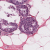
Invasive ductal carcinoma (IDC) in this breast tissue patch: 0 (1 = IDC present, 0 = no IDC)